Question: Can some one suggest how to display this type of message chat in html where messages are shown in boxes in left & right of screen ..?
Boxes are shown in blue & green colour

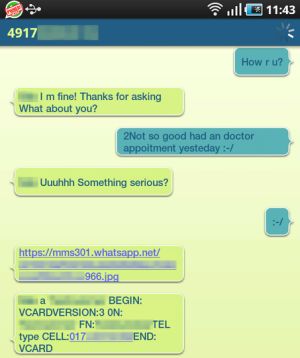
Answer: I will give some clues so you can work on it, I think it can help you:
HTML code:
'''
<div class="blue_box">
<span>Hello</span>
</div>
<div class="green_box">
<span>Bye</span>
</div>
'''
CSS:
'''
.blue_box, .green_box {
display: block;
clear:both;
}
.blue_box span {
background-color: blue;
color: white;
padding: 10px 5px;
display: block;
float: right;
}
.green_box span {
background-color: green;
color: white;
padding: 10px 5px;
display: block;
float: left;
}
'''
Hope it helps,
here is a fiddle to see it running.
<URL>